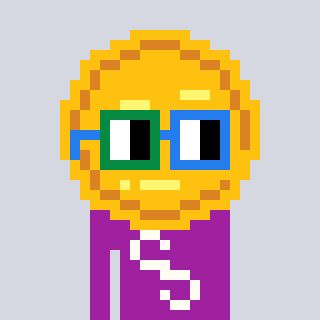
a pixel art character with square green and blue glasses, a medal-shaped head and a magenta-colored body on a cool background